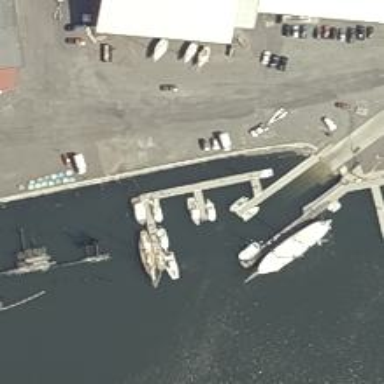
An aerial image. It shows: Man-made pier.